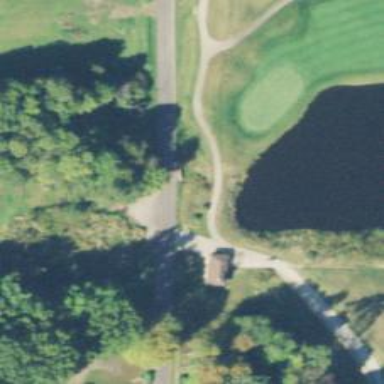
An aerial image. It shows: Path used for both walking and golf.